Question: <URL>
Everytime I try to align it by doing 'inline-block' and 'text-align:center' it throws the numbers class out of position and looks wrong.

These circles are animated so they fill up over the course of a few seconds. I also need to add text under each one and equally pad them out within their container. Only problem is on the site I wish to implement it, it has a max-width of 900px;
How can I centralise this without messing up the rest of the text?
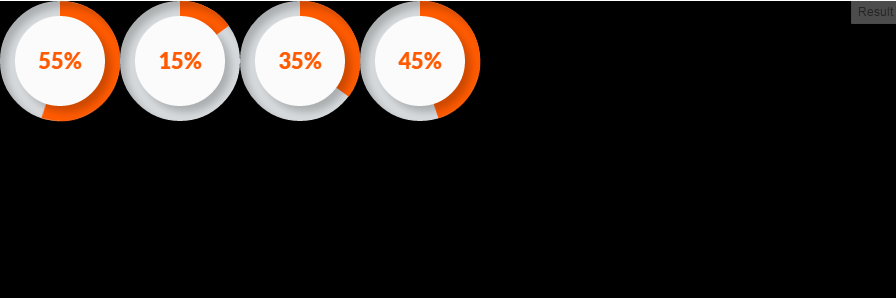
Answer: Give 'text-align: left;' to '.numbers' and 'text-align:center;' to '.bar' and remove 'float:left' from '.radial-progress' will solved your issue.
'''
.numbers {
text-align: left;
}
'''
Check <URL>
Hope it helps.